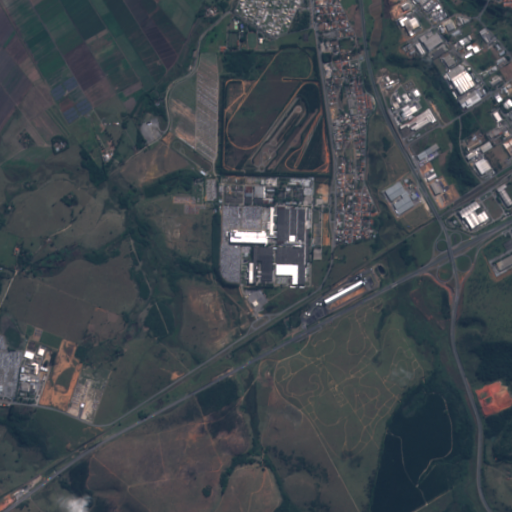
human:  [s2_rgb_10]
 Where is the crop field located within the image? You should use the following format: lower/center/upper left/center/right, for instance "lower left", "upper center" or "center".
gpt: The crop field is located in the upper right of the image.
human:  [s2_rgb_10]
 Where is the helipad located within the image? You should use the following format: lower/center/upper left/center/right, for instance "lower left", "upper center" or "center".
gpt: The helipad is located in the center of the image.
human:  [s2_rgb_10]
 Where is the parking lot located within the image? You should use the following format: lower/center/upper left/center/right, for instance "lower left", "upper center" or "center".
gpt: The parking lot is located in the center right of the image.
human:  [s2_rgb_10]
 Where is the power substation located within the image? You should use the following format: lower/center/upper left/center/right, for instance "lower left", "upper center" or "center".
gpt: The power substation is located in the center of the image.
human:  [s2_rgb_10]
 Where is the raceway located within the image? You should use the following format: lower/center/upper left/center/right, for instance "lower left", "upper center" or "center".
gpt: The raceway is located in the upper center of the image.
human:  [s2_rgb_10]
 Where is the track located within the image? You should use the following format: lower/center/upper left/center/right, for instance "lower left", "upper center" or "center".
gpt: The track is located in the upper center of the image.
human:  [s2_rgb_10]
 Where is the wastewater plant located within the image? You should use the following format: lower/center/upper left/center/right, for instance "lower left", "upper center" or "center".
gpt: The wastewater plant is located in the center of the image.
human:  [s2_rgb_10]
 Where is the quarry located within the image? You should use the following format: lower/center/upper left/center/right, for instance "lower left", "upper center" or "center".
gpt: There is no quarry in the image.